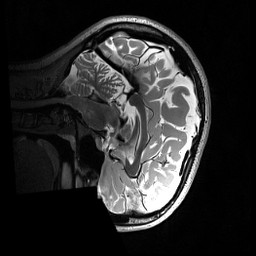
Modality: T2w
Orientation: sagittal
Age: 23
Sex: female
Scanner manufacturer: siemens
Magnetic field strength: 3 T
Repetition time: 3.2 s
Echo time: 0.566 s